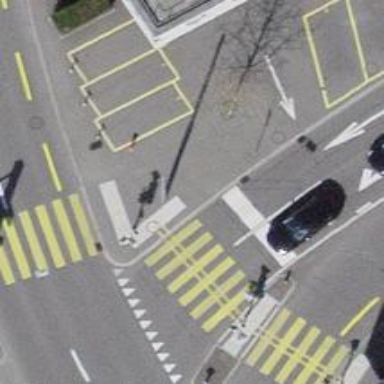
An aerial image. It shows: Road with traffic signals.